Question: What day of the week is displayed in the image?
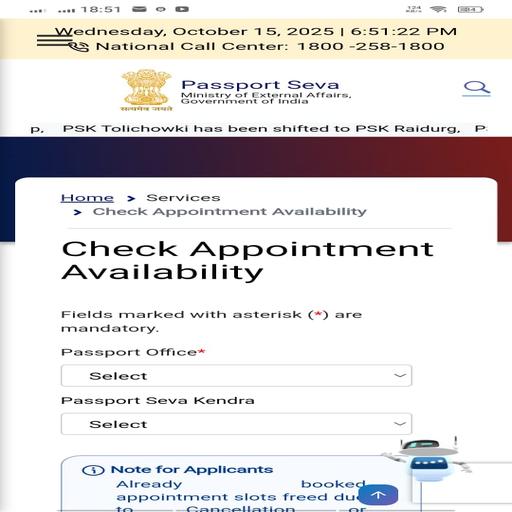
Answer: Wednesday